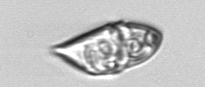
Label: Gyrodinium